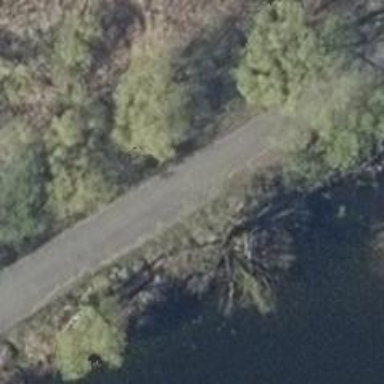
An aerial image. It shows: Unclassified road with asphalt surface.